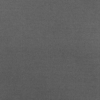
Label: dusty